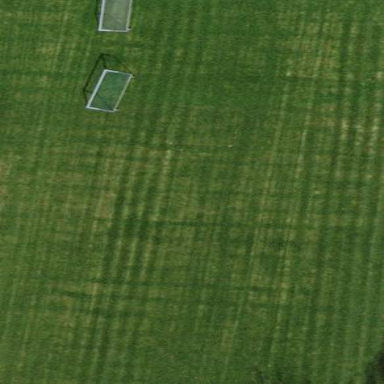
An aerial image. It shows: Grass pitch used for soccer.